Question: I am experimenting with a charting package called Highcharts (some of you may be familiar with it but regardless the problem is not related to Highcharts per se). What I wanted to do was have my PHP generated HTML embed a JSON object into the DOM which would then be picked up by a static jQuery listening function. Here's what it looks like:
'''
// Static JS file that get's loaded with every page load and
// and listens for a class with ".highchart_config".
// When it finds a config class it then looks in the attribute "data-chart"
// for the JSON configuration object
jQuery.noConflict();
jQuery(function($) {
$(document).ready(function() {
$(".highchart_config").each(function(index) {
var config_obj = $(this).attr('data-chart');
chart = new Highcharts.Chart( config_obj );
});
});
});
'''
And then the HTML is as follows:
'''
<div class="highchart_config" data-chart=' {chart: {"renderTo":"chart2","defaultSeriesType":"column"},title: {"text":"Monkies are Happy Animals"},xAxis:{"categories":["Apples","Oranges","Pears","Grapes","Bananas"],"min":null,"title":""},yAxis: {"min":0,"title":{"text":"Total fruit consumption"}},legend: {"align":"center","x":0,"verticalAlign":"bottom","y":0,"floating":false,"backgroundColor":null,"borderColor":"#CCC","borderWidth":1,"shadow":false,"reversed":true},tooltip: { formatter: function() { return this.series.name + ":" + this.y + " "}},plotOptions: {"column":{"stacking":"normal","dataLabels":{"enabled":false}}},series: [{"name":"Running","data":[5,3,4,7,2]},{"name":"Cycling","data":[2,2,3,2,1]},{"name":"Lifting","data":[3,4,4,2,5]}]}'></div>
'''
Using a debugger I can see this working by placing a breakpoint on the line where Highcharts object instantiation takes place. When the breakpoint is hit I print the value of "chart_obj" which comes out as:
> '''
{chart: {"renderTo":"chart2","defaultSeriesType":"column"},title: {"text":"Monkies are Happy Animals"},xAxis:{"categories":["Apples","Oranges","Pears","Grapes","Bananas"],"min":null,"title":""},yAxis: {"min":0,"title":{"text":"Total fruit consumption"}},legend: {"align":"center","x":0,"verticalAlign":"bottom","y":0,"floating":false,"backgroundColor":null,"borderColor":"#CCC","borderWidth":1,"shadow":false,"reversed":true},tooltip: { formatter: function() { return this.series.name + ":" + this.y + " "}},plotOptions: {"column":{"stacking":"normal","dataLabels":{"enabled":false}}},series: [{"name":"Running","data":[5,3,4,7,2]},{"name":"Cycling","data":[2,2,3,2,1]},{"name":"Lifting","data":[3,4,4,2,5]}]}
'''
That looks "right" to me but it doesn't work. Instead the instantiation of the object fails as the config_obj is somehow malformed. To make sure I wasn't making some stupid syntax error I cut and paste the value in config_obj and put it into a static JS file that looks like this:
'''
$(function () {
var chart;
$(document).ready(function() {
chart = new Highcharts.Chart({
chart: {"renderTo":"chart2","defaultSeriesType":"column"},title: {"text":"Monkies are Happy Animals"},xAxis: {"categories":["Apples","Oranges","Pears","Grapes","Bananas"],"min":null,"title":""},yAxis: {"min":0,"title":{"text":"Total fruit consumption"}},legend: {"align":"center","x":0,"verticalAlign":"bottom","y":0,"floating":false,"backgroundColor":null,"borderColor":"#CCC","borderWidth":1,"shadow":false,"reversed":true},tooltip: { formatter: function() { return this.series.name + ":" + this.y + " "}},plotOptions: {"column":{"stacking":"normal","dataLabels":{"enabled":false}}},series: [{"name":"Running","data":[5,3,4,7,2]},{"name":"Cycling","data":[2,2,3,2,1]},{"name":"Lifting","data":[3,4,4,2,5]}]
});
});
});
'''
This "hardcoded" method works and yet the instantiation call should have precisely the same configuration object passed in. I'm at a loss now how to proceed. I have been reading other posts on stackoverflow around this topic but can't find anything to help me with my specific problem. Any and all help is greatly appreciated.
UPDATE:
I have no tried ... to no avail using both data() and attr() methods and in both cases with and without a call to JSON.parse(config_obj). It DOES appear that the problem is related to config_obj being treated as a string so in the debugger I decided to assign a variable "test" to the cut-and-pasted string results of config_obj without the exterior quotation marks. It works fine so it's clearly a well structured JSON string but getting it converted to a string is still eluding me. Below I have an image of my debugging session which shows three things:
1. First I get an error when using the JSON.parse() function on my config_obj string (that's true regardless if I used data() or attr() to retrieve config_obj from the DOM)
2. If I instead just cut-and-paste the text into a test variable called "test" it is recognised as a valid JS object
3. If I use the JSON.stringify() method on the test object it converts back to a string version that is CLOSE to the same as my config_obj variable ... the difference being that the first level attributes in the object have quotation marks around them. This might be a hint at what's going wrong but I still haven't cracked this nut ... any help would be greatly appreciated.

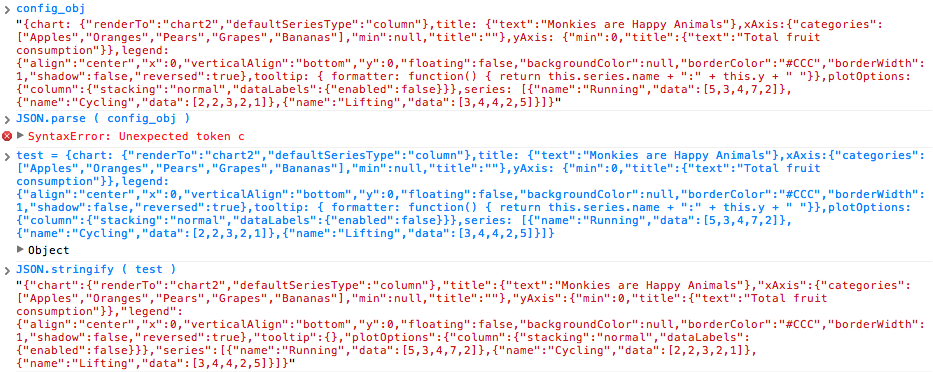
Answer: As you may have seen in my "update" to the question I had found a variation in the string versions of the JSON object between my original object and the one I created by cut-and-pasting this same string into an object and then running JSON.stringify() on it.
This variation -- including double quote markers around object names -- seems to be important for it to work correctly. If you pass it in this way using jQuery's .data() method than it automatically converts it to a JSON object and there's no need to directly call JSON.parse().
I still find it odd that there is a stricter standard to convert a string to an object with JSON's parse() method than there is within JS itself and I'd be interested if anyone has any theories on this. In either event, wanted to thank @Anthony, @DCoder and everyone else who helped.
Here is the working DOM entry:
'''
<div class="highchart_config" data-chart='{"chart":{"renderTo":"chart2","defaultSeriesType":"column"},"title":{"text":"Monkies are Happy Animals"},"xAxis":{"categories":["Apples","Oranges","Pears","Grapes","Bananas"],"min":null,"title":""},"yAxis":{"min":0,"title":{"text":"Total fruit consumption"}},"legend":{"align":"center","x":0,"verticalAlign":"bottom","y":0,"floating":false,"backgroundColor":null,"borderColor":"#CCC","borderWidth":1,"shadow":false,"reversed":true},"tooltip":{},"plotOptions":{"column":{"stacking":"normal","dataLabels":{"enabled":false}}},"series":[{"name":"Running","data":[5,3,4,7,2]},{"name":"Cycling","data":[2,2,3,2,1]},{"name":"Lifting","data":[3,4,4,2,5]}]}'></div>
'''
And the JS that takes this DOM entry as input is:
'''
jQuery.noConflict();
jQuery(function($) {
$(document).ready(function() {
$(".highchart_config").each(function(index) {
var config_obj = $(this).data('chart');
chart = new Highcharts.Chart( config_obj );
});
});
});
'''